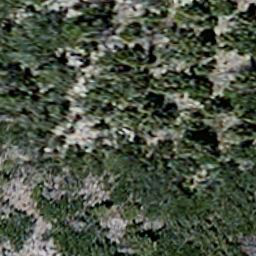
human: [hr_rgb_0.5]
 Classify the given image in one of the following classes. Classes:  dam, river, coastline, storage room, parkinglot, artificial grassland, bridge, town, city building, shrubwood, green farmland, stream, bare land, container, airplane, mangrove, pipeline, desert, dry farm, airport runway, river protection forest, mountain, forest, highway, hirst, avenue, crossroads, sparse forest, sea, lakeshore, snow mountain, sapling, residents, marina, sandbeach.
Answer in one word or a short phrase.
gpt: sparse forest